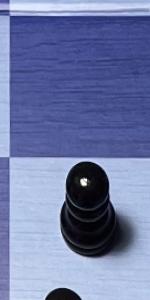
Label: Pawn_Black